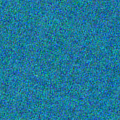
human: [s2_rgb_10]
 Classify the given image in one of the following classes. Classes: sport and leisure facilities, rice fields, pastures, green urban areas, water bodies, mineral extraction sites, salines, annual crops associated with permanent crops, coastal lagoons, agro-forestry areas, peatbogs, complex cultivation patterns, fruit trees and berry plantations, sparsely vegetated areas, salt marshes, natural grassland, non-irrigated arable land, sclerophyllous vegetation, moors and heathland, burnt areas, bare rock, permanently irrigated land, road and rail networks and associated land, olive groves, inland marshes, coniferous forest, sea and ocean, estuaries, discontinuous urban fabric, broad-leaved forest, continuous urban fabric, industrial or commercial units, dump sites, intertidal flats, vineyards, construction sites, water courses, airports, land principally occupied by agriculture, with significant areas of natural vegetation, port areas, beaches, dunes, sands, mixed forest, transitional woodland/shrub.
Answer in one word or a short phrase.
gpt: sea and ocean